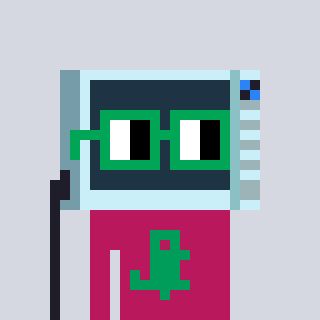
a pixel art character with square green glasses, a microwave-shaped head and a darkpink-colored body on a cool background